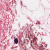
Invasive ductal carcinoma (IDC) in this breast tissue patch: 0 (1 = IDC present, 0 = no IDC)